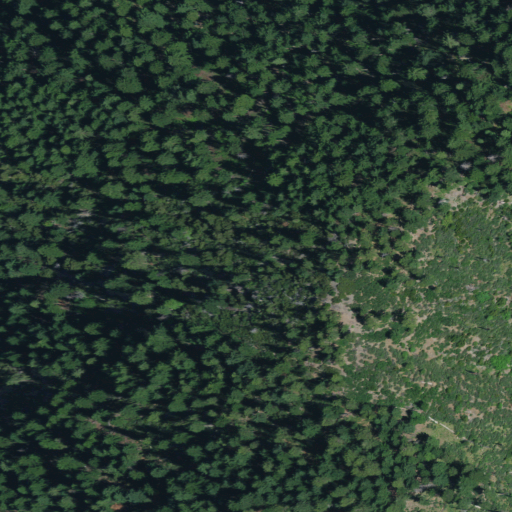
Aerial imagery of mountain in California named Sauerkraut Peak containing evergreen forest and shrub